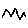
Label: zigzag